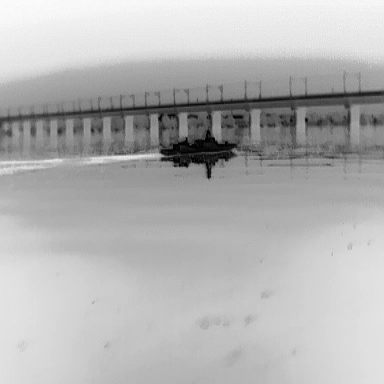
There is a warship in the infrared image.